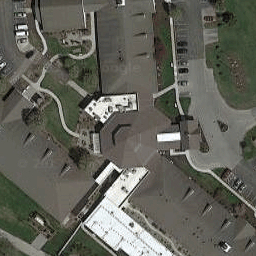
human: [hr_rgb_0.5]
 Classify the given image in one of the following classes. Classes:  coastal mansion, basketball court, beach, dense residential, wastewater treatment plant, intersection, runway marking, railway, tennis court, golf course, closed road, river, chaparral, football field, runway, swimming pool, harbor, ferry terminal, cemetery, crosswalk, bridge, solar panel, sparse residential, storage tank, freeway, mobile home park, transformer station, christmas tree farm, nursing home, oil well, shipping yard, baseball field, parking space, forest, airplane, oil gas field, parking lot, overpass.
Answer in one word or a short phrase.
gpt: nursing home